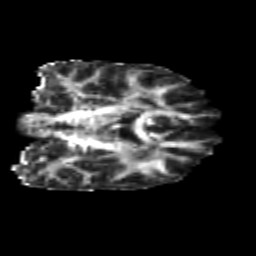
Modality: FA
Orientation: coronal
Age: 26
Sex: female
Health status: healthy
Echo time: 0.074 s